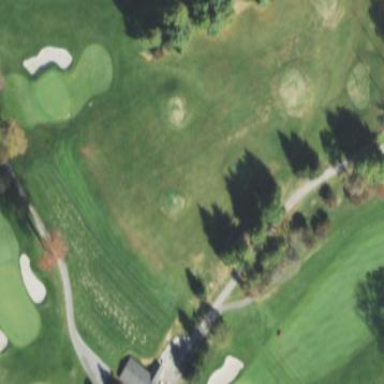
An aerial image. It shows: Grassy area designated as golf tee.